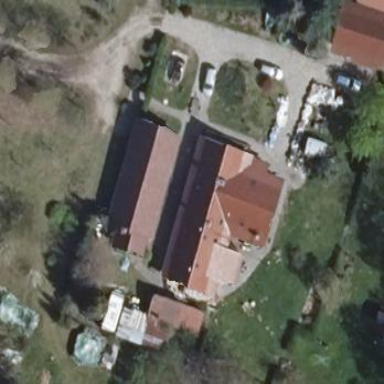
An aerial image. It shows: House with flat grey roof.